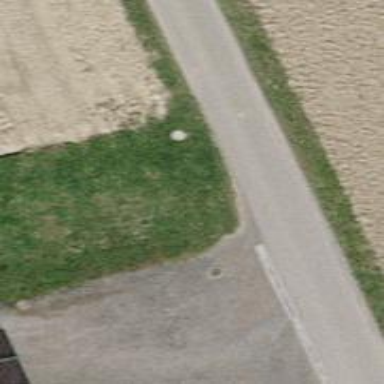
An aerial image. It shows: Asphalt track with grade1 tracktype.